Milling tool wear sample.
Tool blade image: 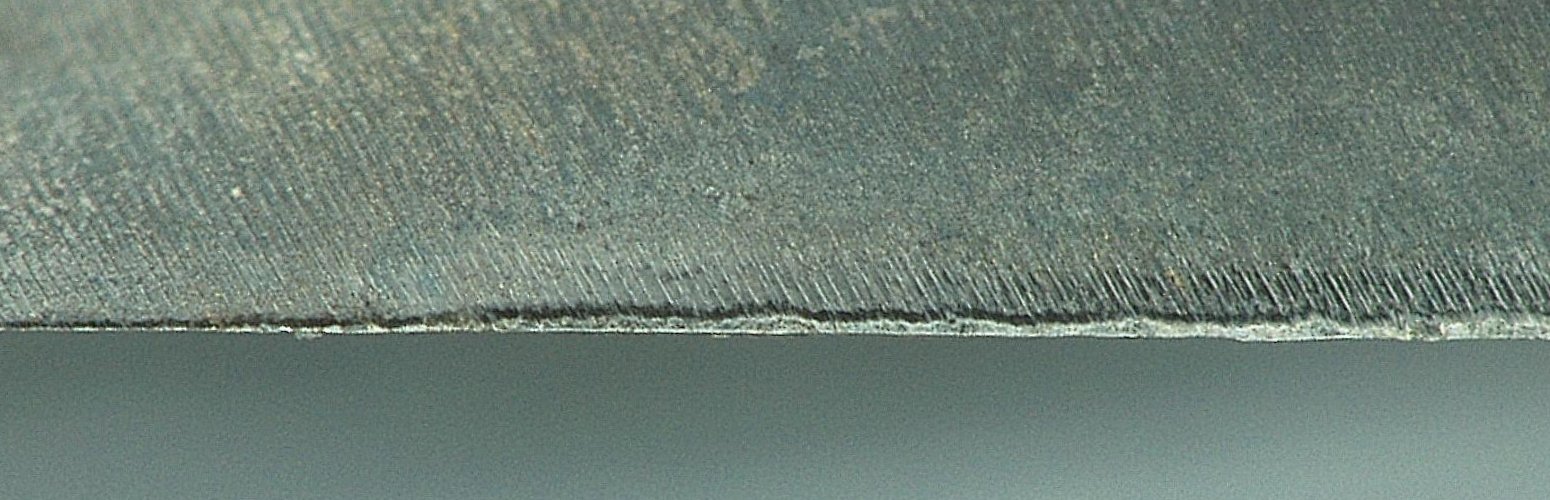
Chip image: 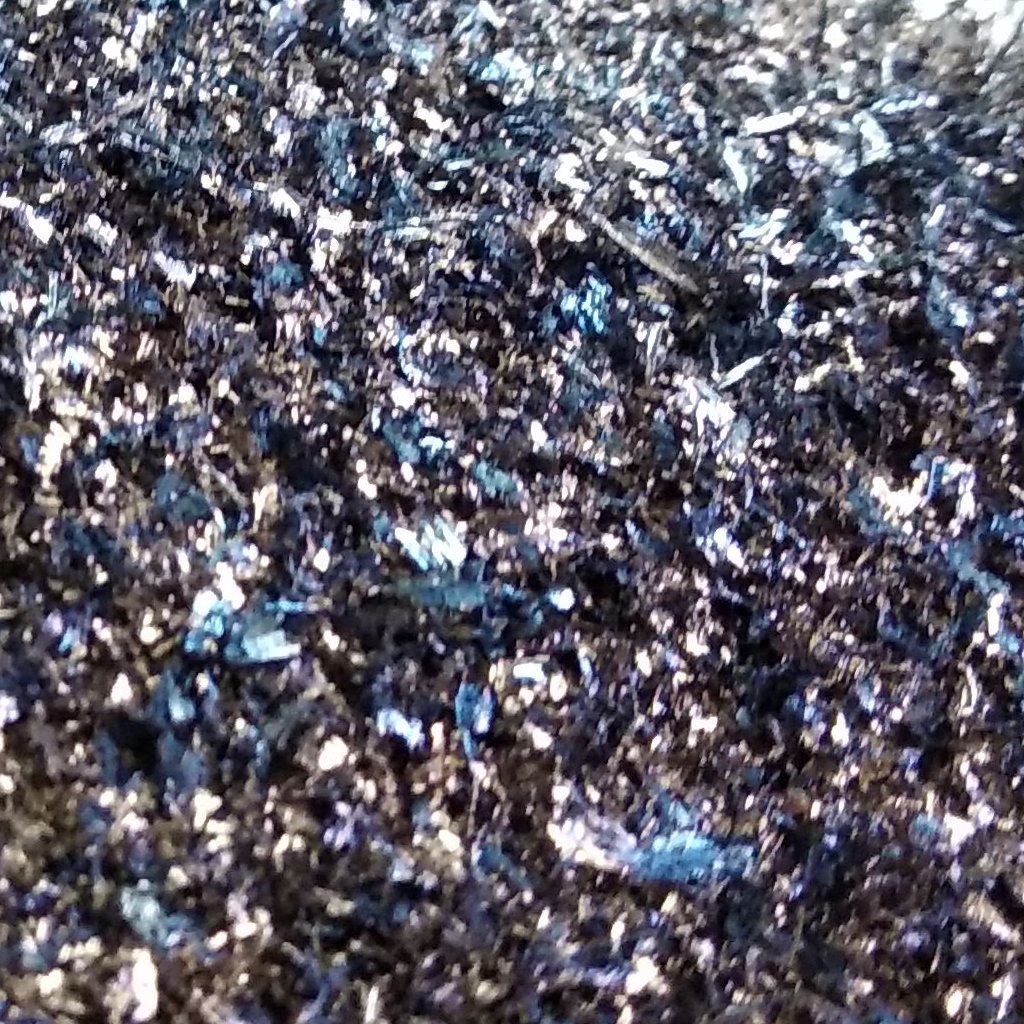
Workpiece image: 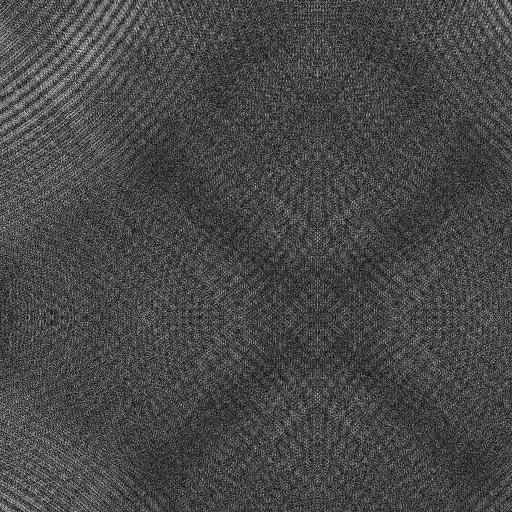
Tool wear state: dulled
Gaps: 0
Flank wear: 75.77
Overhang: 15.9
Force-signal Mel-spectrograms (X, Y, Z axes): 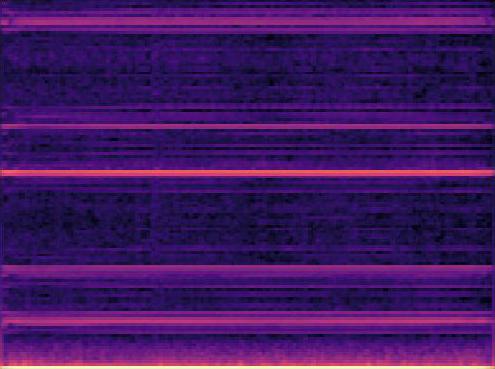 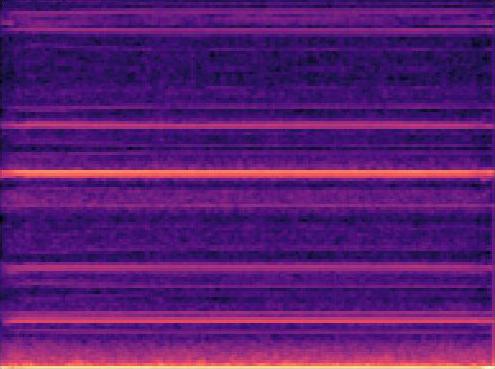 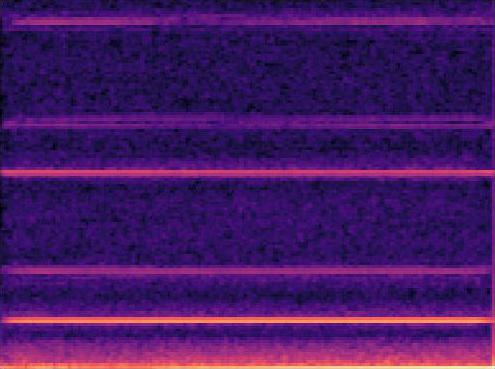
Force-signal scalograms (X, Y, Z axes): 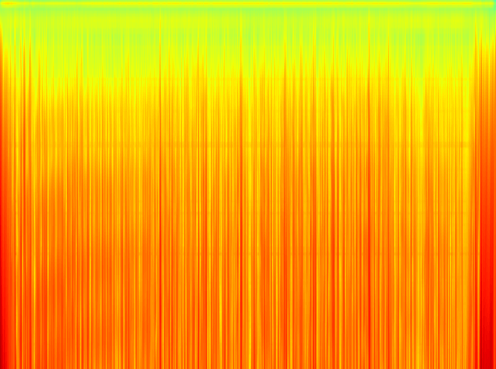 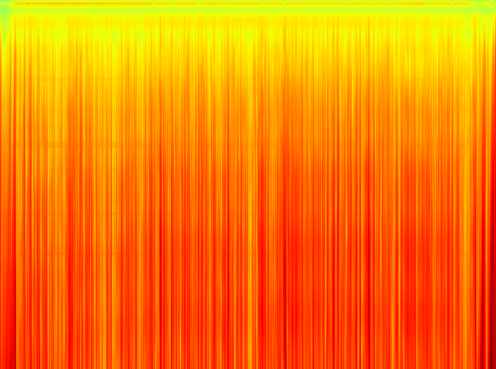 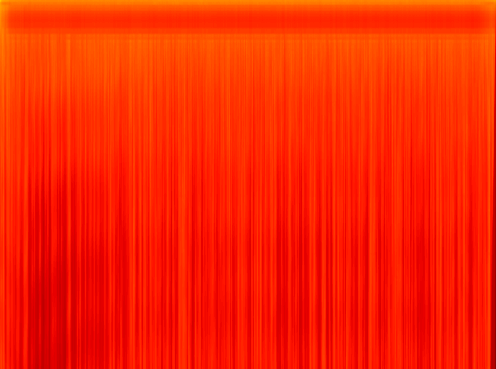
Force phase: initial_break_in_wear